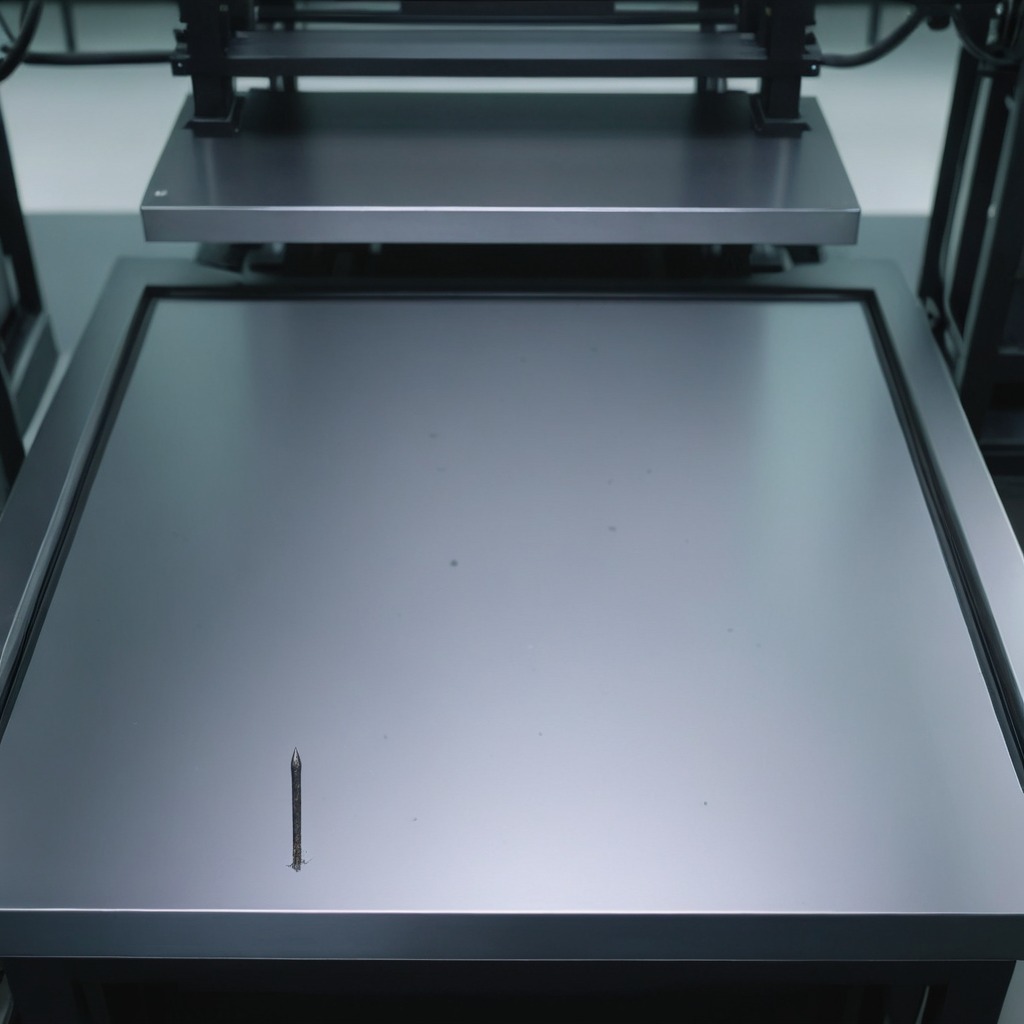
An iron nail is lying on the metal table.